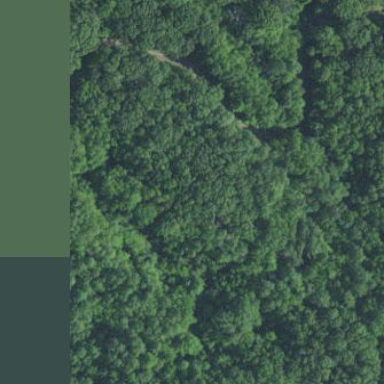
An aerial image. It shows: Mixed woodland with various types of leaves.